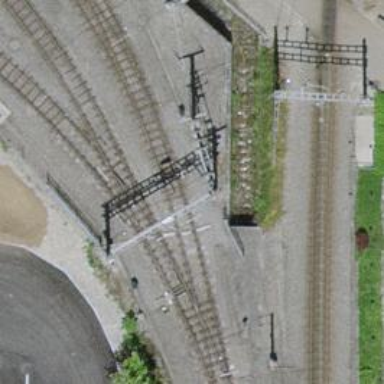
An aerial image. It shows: Railway switch.